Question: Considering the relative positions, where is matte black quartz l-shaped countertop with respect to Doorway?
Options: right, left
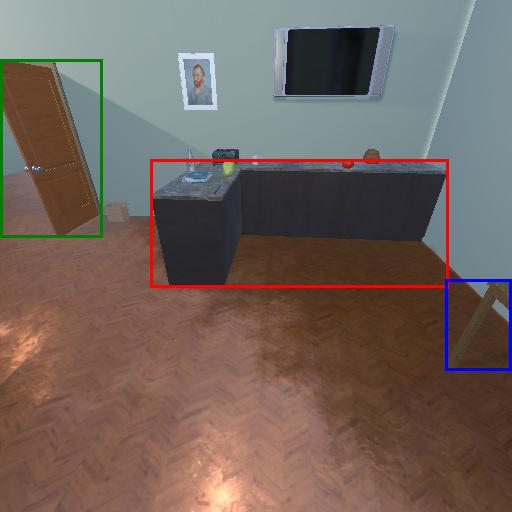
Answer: right